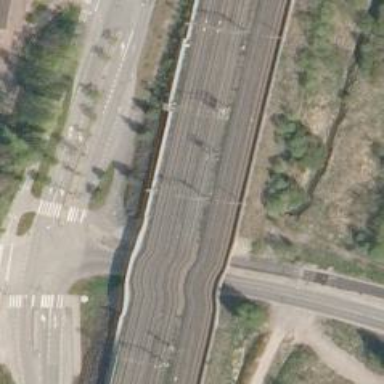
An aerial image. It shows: Bridge with railway tracks. The electrified line has continuous contact line.